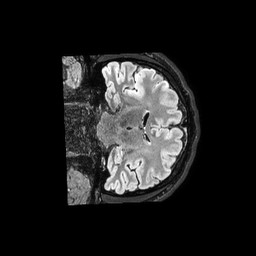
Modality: FLAIR
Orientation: coronal
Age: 19
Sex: male
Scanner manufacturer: philips
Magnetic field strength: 3 T
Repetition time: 4.8 s
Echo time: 0.34 s